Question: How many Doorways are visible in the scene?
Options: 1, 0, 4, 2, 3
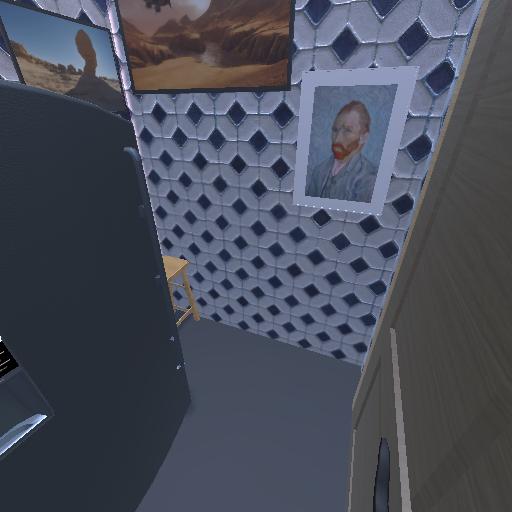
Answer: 1